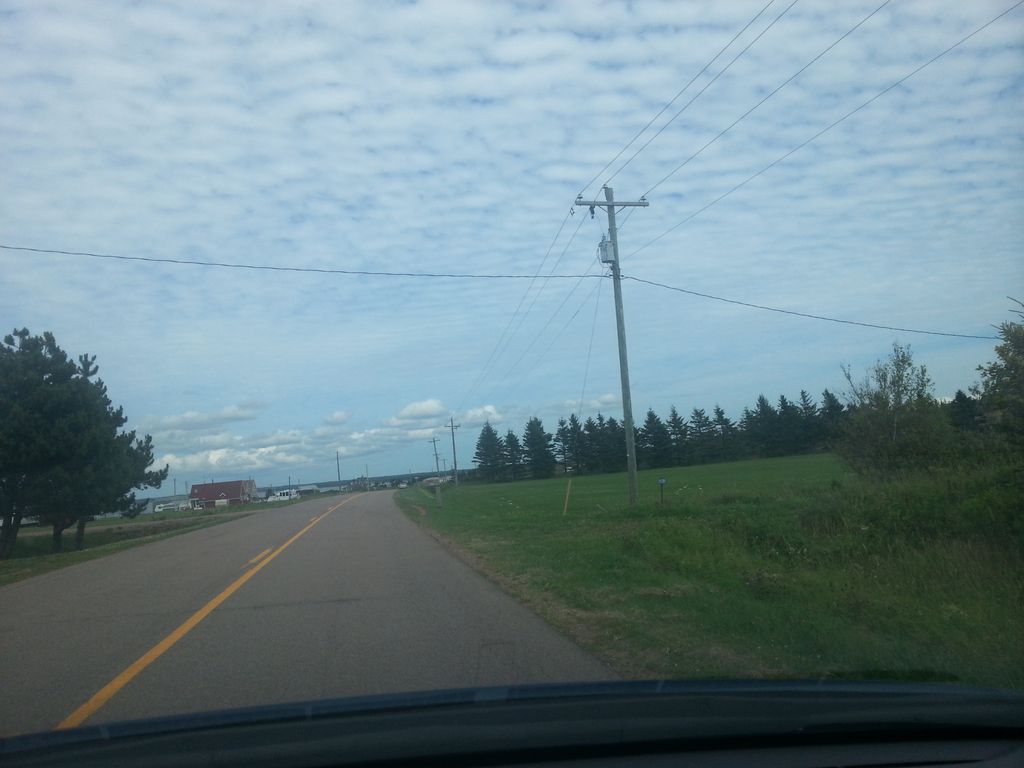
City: charlottetown